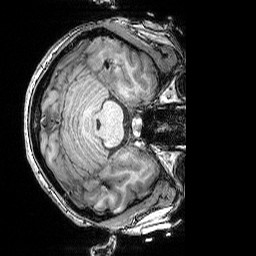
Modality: T1w
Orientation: axial
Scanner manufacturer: siemens
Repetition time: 2.25 s
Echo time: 0.00418 s